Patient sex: M
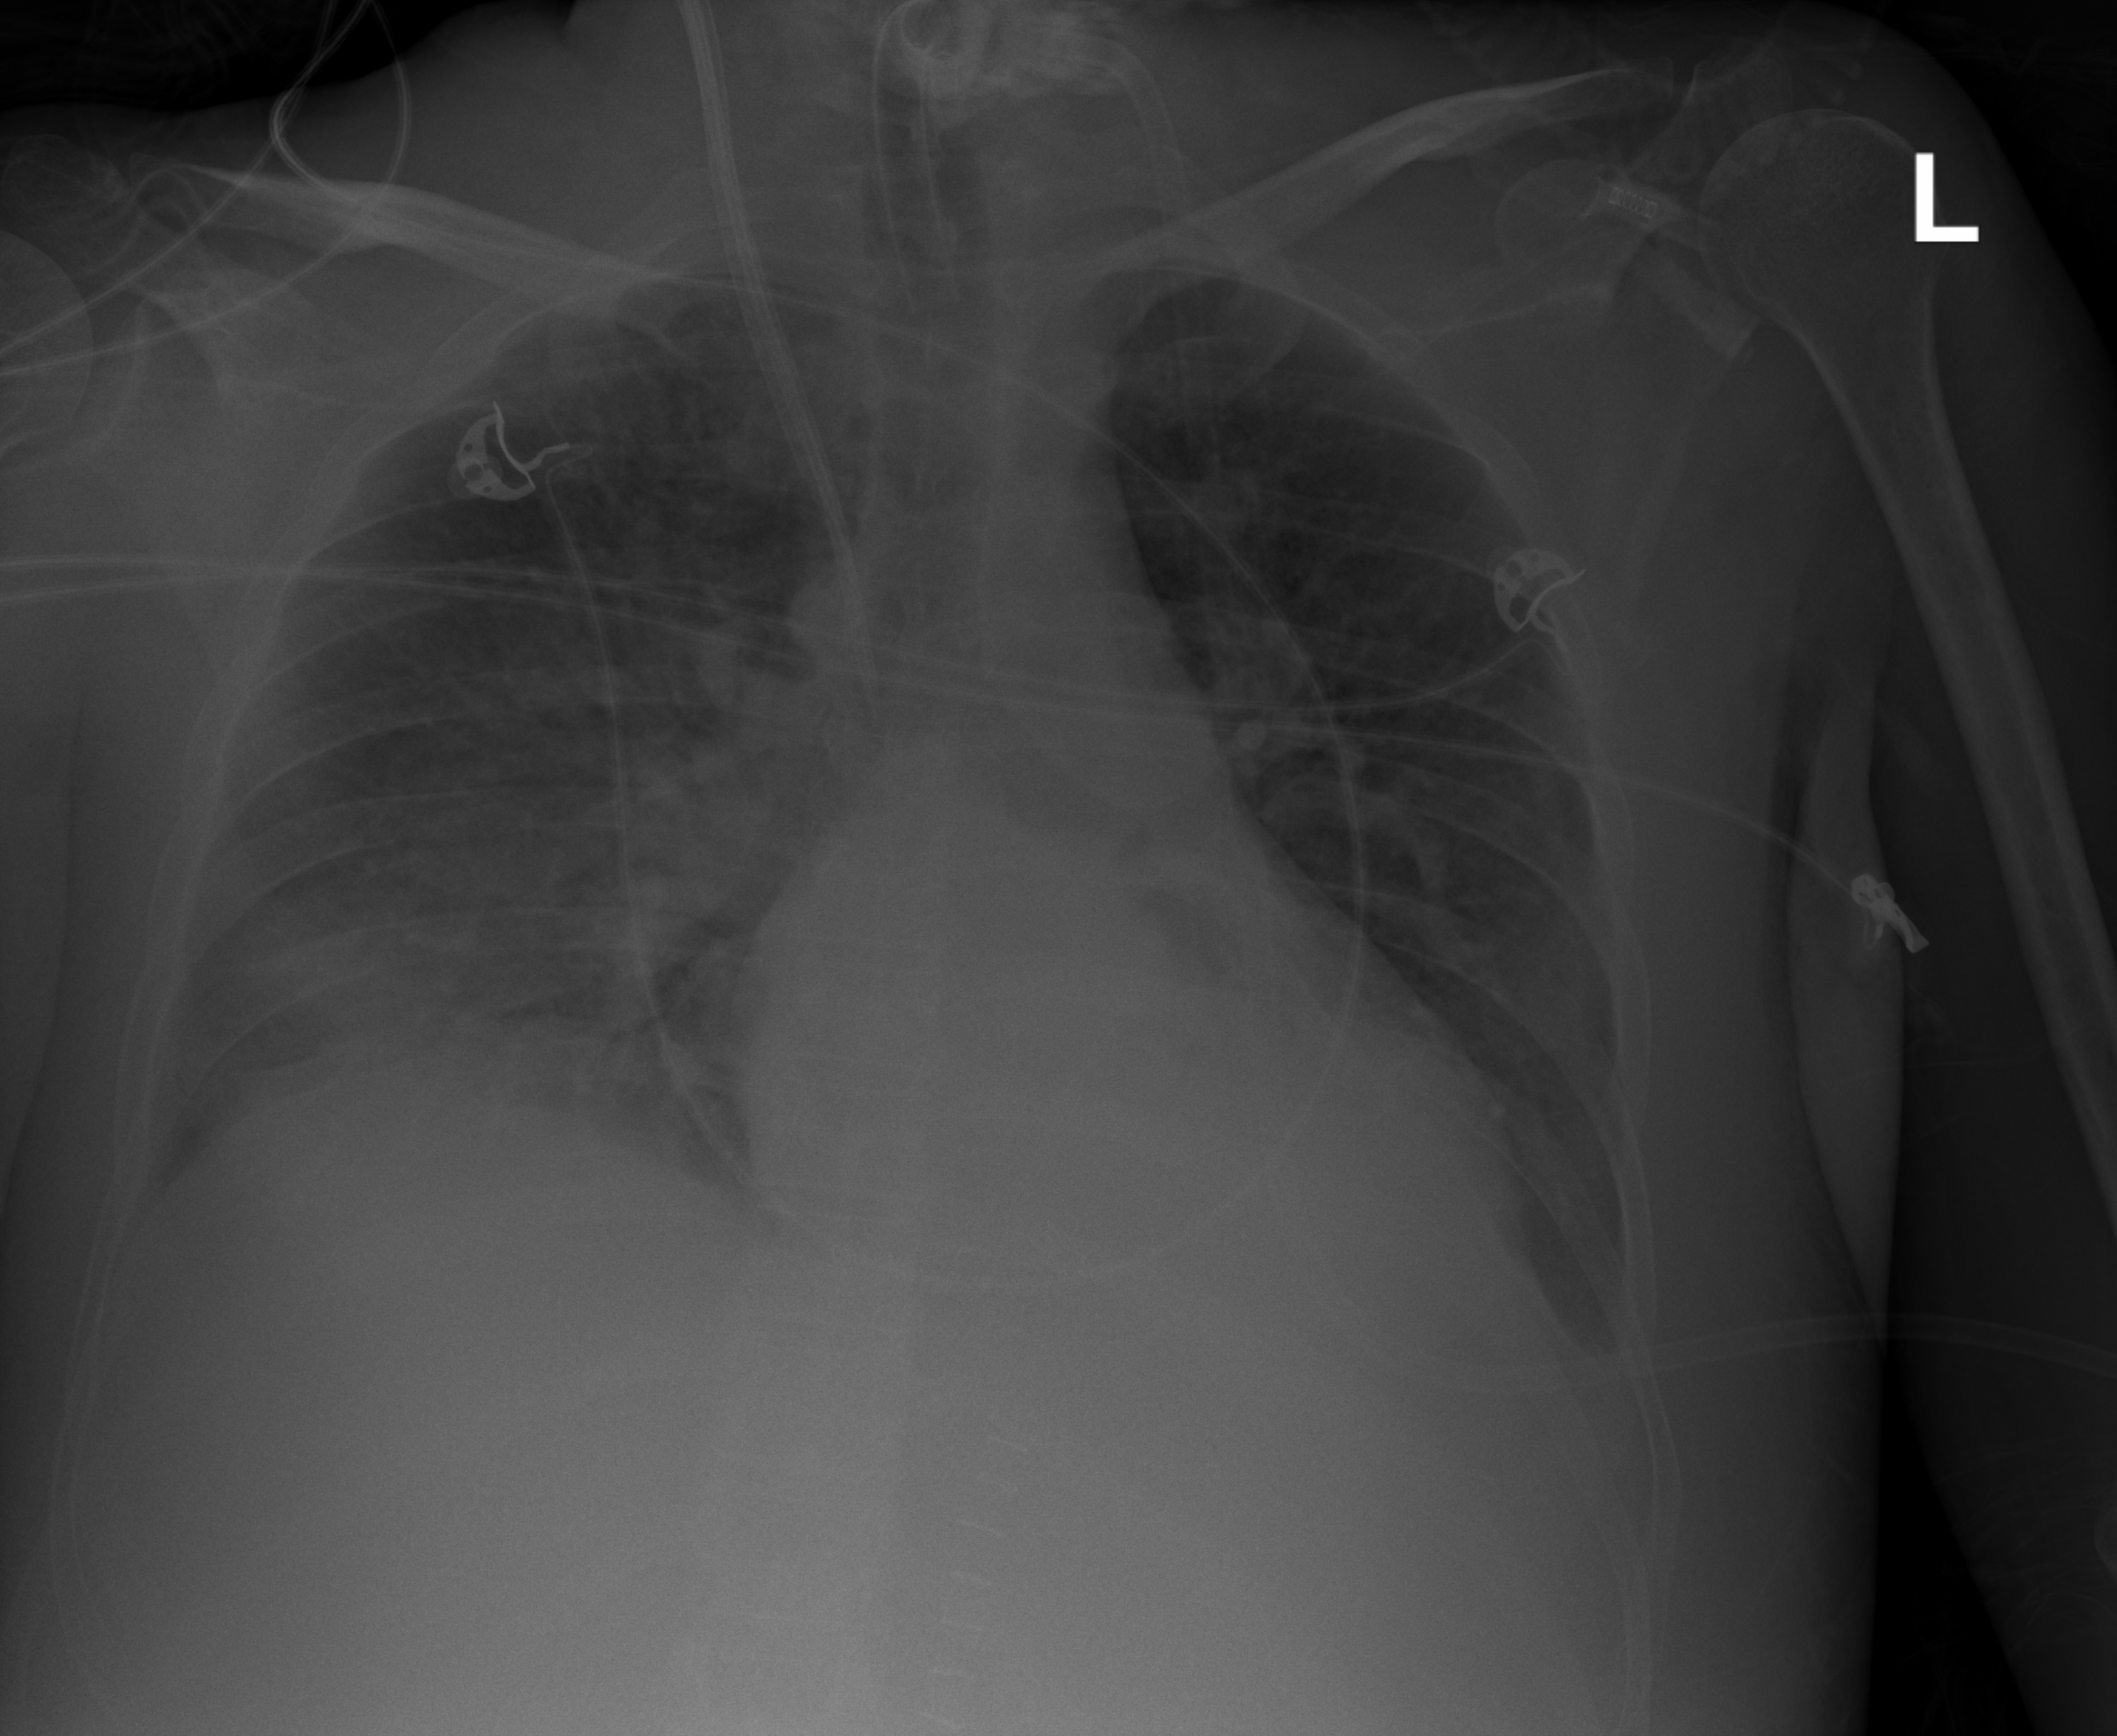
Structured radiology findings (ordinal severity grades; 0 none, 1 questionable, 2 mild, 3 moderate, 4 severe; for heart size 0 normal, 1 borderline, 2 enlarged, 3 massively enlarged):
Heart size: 0
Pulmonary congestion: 0
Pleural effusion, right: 2
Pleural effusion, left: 2
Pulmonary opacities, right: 2
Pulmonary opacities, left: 0
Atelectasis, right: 2
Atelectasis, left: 3